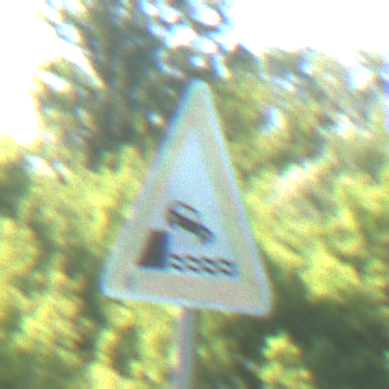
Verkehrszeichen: Ufer
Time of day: MorningAfternoon
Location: Outdoor (Nature)
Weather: Clear
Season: NotSpecified
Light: Natural